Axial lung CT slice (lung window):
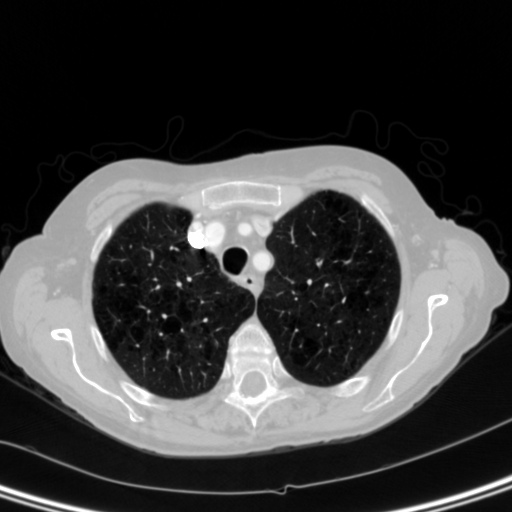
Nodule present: no